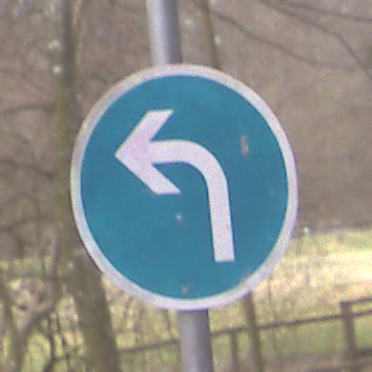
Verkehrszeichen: VorgeschriebeneFahrtrichtungLinks
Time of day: MorningAfternoon
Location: Outdoor (Nature)
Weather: Overcast
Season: Autumn
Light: Natural